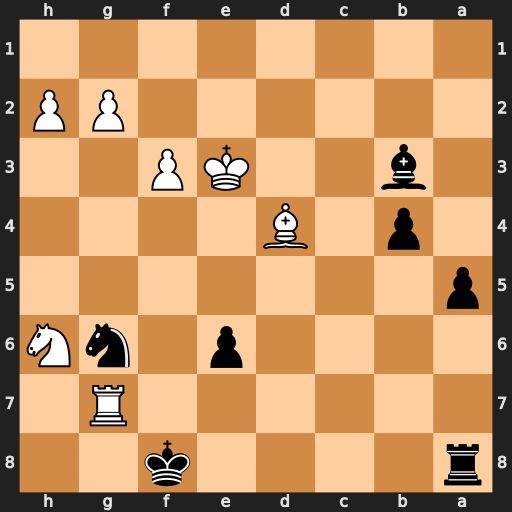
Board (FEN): r4k2/6R1/4p1nN/p7/1p1B4/1b2KP2/6PP/8
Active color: b
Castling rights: -
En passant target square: -
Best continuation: e5 Rxg6 exd4+